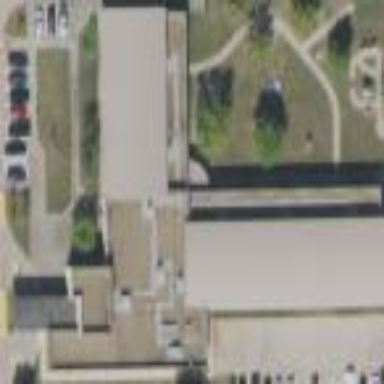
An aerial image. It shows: Kindergarten building.